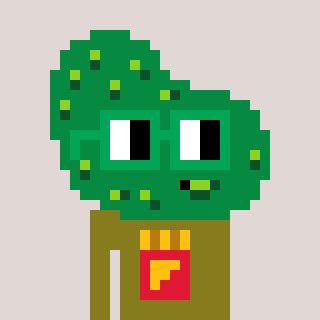
a pixel art character with square green glasses, a pickle-shaped head and a gunk-colored body on a warm background